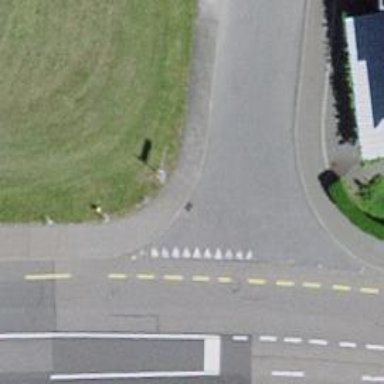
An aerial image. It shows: Unmarked road crossing.